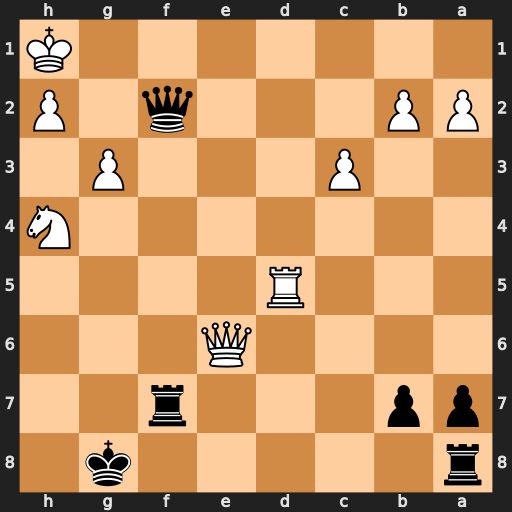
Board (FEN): r5k1/pp3r2/4Q3/3R4/7N/2P3P1/PP3q1P/7K
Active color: b
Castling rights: -
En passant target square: -
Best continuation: Qf1#